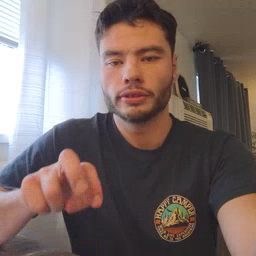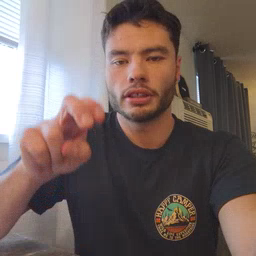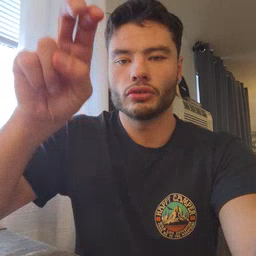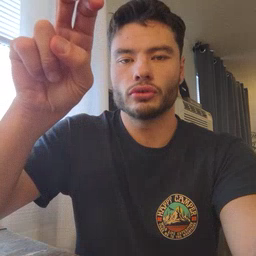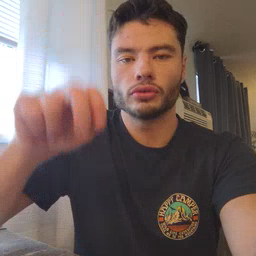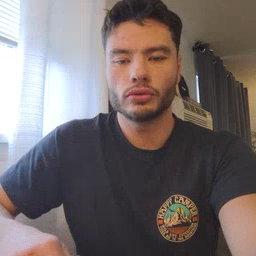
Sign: stairs